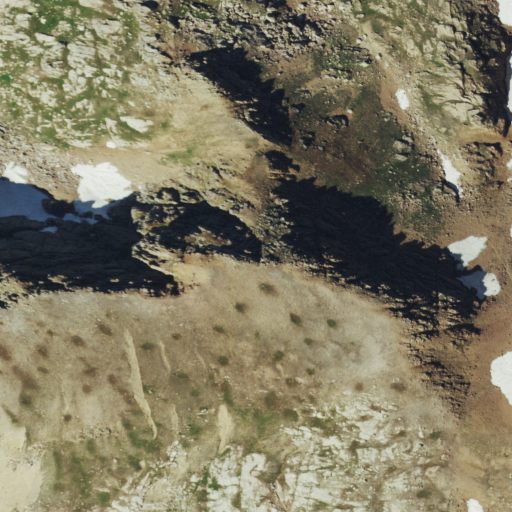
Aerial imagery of mountain in Colorado named Emerson Mountain containing grassland and barren land